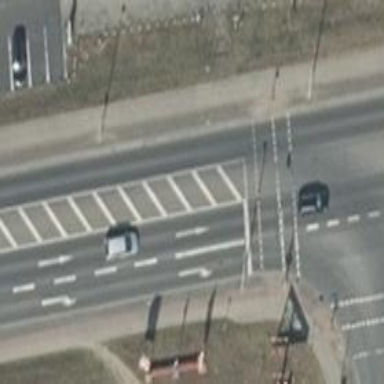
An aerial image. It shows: Traffic signals at road crossing.